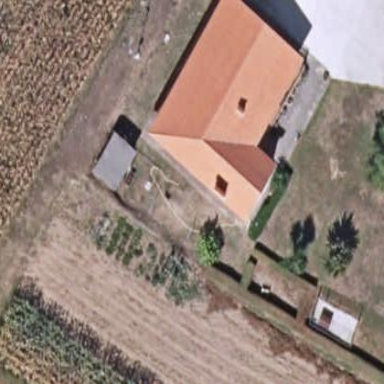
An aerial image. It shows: Simple and straightforward house.